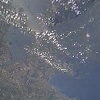
Label: land